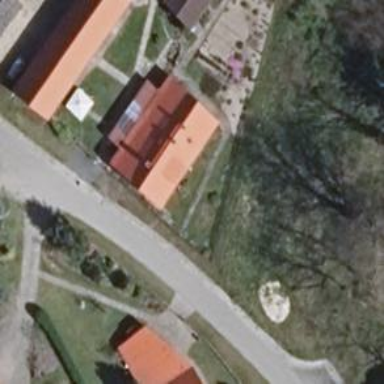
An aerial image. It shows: Residential building.